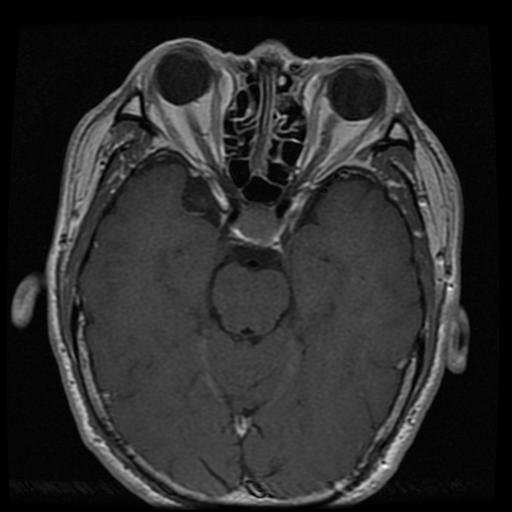
Label: pituitary